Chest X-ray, AP view. Patient: 51 years old, sex M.
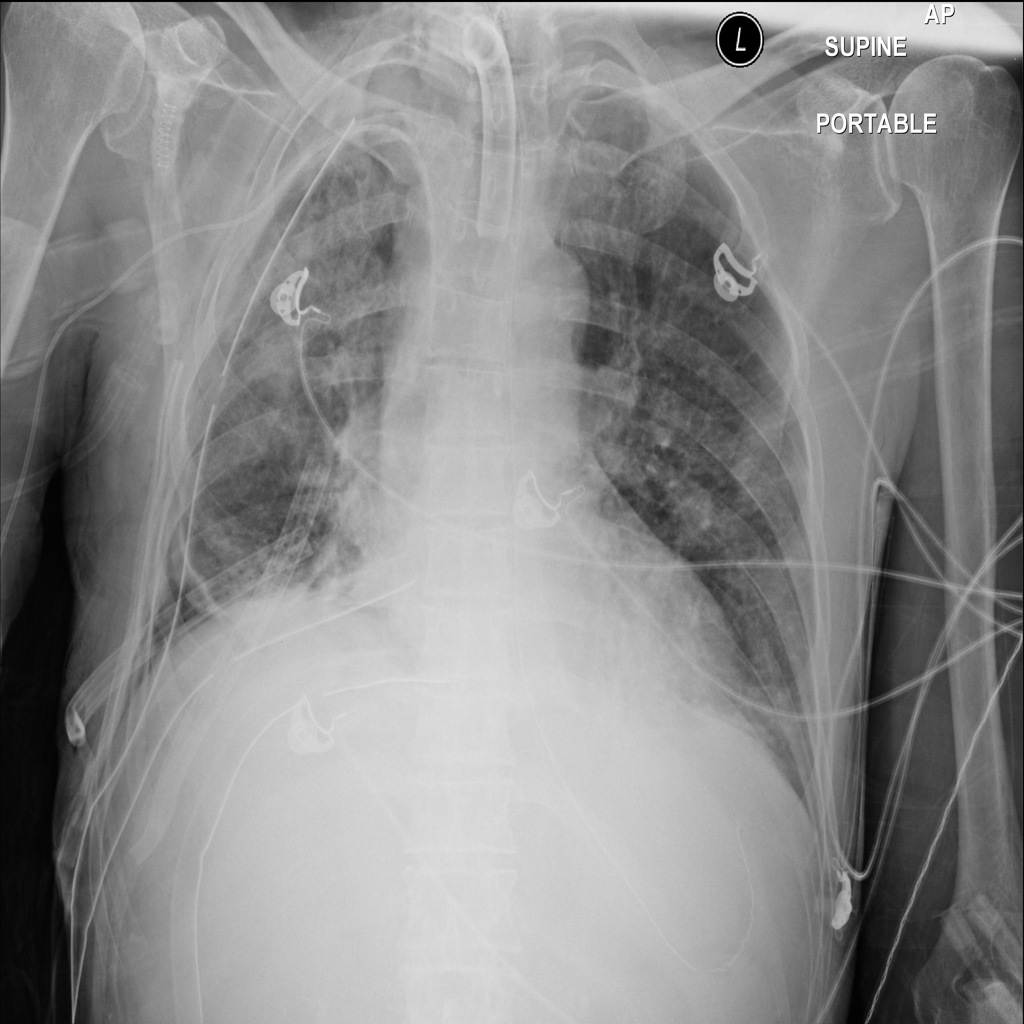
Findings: Effusion, Infiltration, Pneumothorax